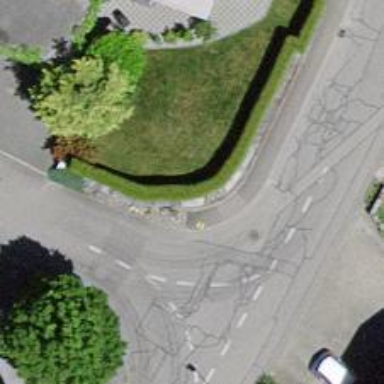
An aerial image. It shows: Hedge acting as barrier.